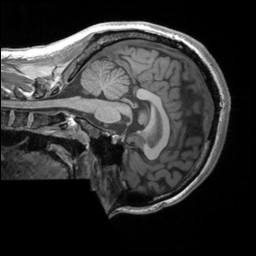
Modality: T1w
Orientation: sagittal
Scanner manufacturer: siemens
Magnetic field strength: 3 T
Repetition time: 2.25 s
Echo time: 0.00306 s